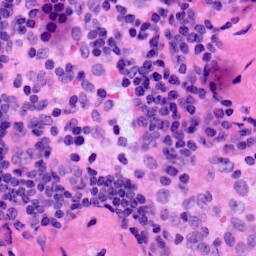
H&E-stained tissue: LymphNode